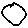
Label: circle